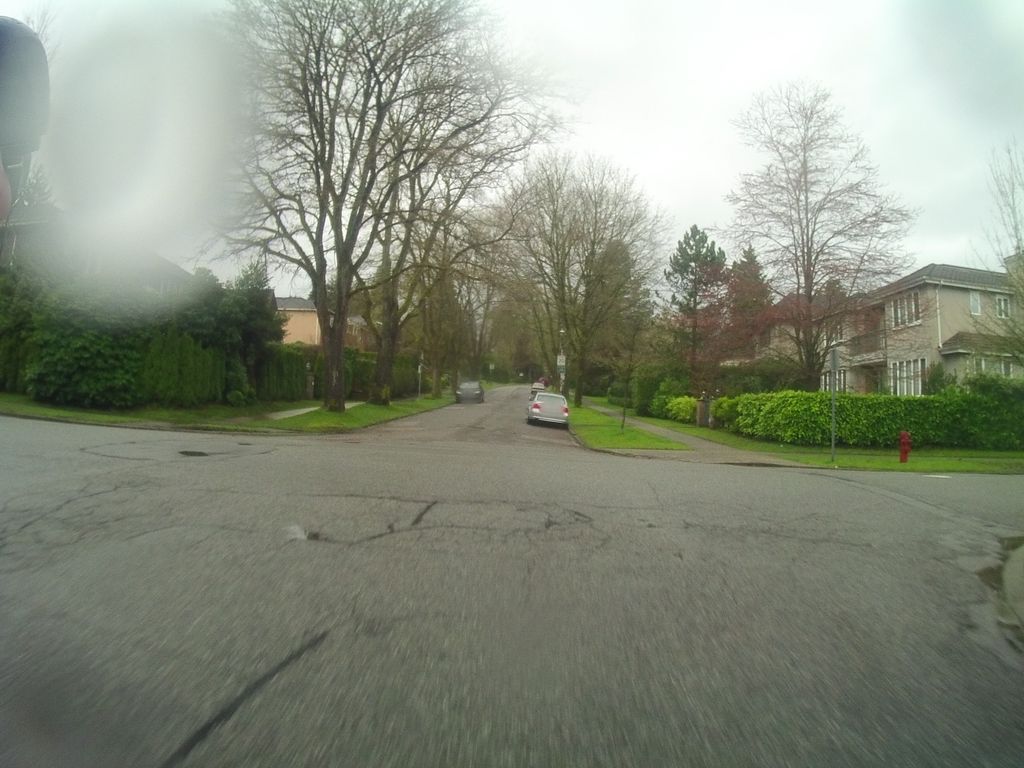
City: vancouver